Question: I'm trying to make that effect, but I don't know how or the name
Of the effect?

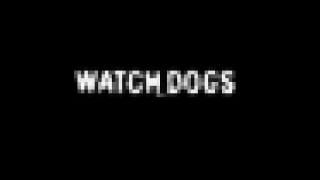
Answer: That's not "an effect" but could be accomplished a few different ways. If it were me I'd look into Core Image filters (CIFIlters). If you've never used them, start with this Apple example:
<URL>
Then look into changing the size and position of the type, applying pixellation and maybe a bit of blur.